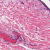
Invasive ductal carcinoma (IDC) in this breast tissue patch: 0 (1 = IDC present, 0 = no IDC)